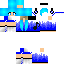
A female human skin with pale skin, wearing blonde long hair dressed in a blue tshirt and blue pants, featuring a closed mouth.